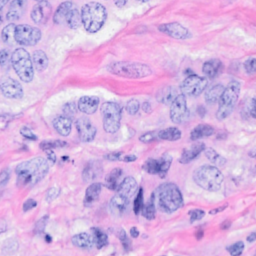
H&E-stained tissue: Breast